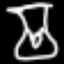
Label: hourglass